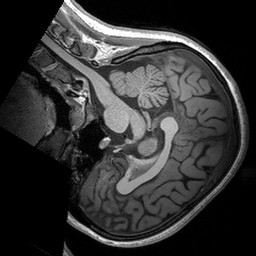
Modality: T1w
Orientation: sagittal
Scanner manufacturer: siemens
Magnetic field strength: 3 T
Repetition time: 2.53 s
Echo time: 0.00288 s